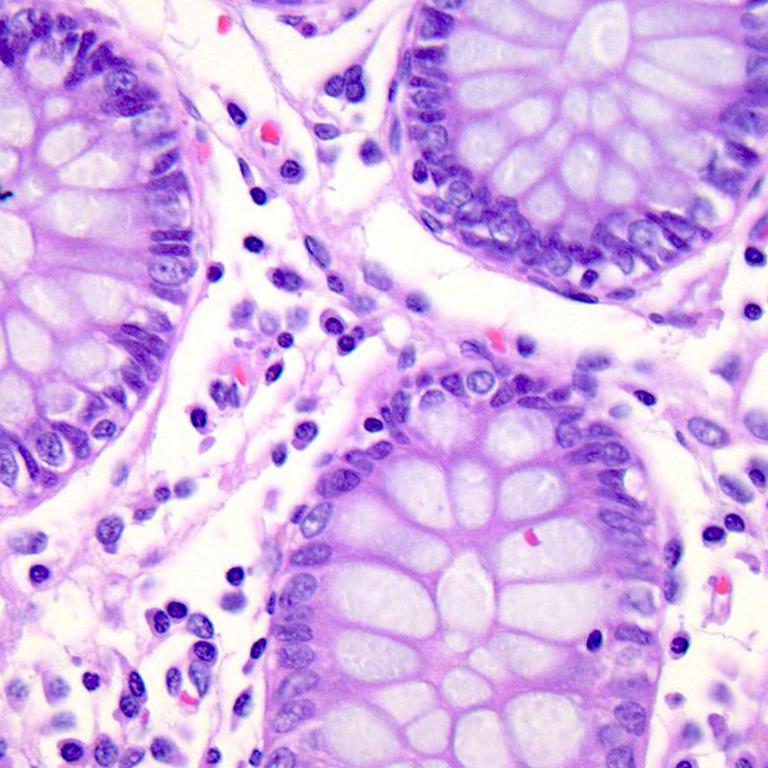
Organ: colon
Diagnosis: benign